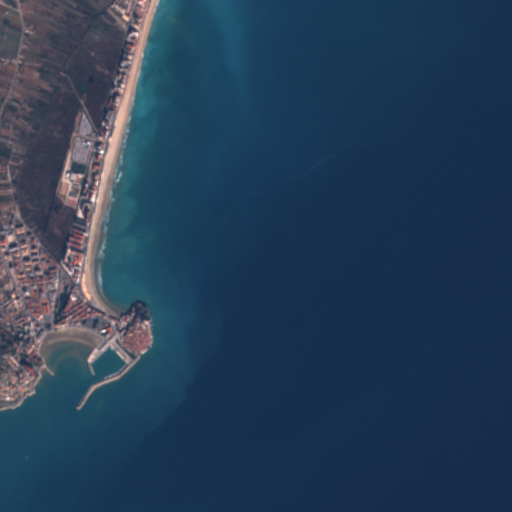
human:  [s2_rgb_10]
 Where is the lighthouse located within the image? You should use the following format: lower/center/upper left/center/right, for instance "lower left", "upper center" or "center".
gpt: The lighthouse is located in the lower left of the image.
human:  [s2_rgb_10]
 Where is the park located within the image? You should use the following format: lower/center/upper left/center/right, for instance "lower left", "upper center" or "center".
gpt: The park is located in the upper left of the image.
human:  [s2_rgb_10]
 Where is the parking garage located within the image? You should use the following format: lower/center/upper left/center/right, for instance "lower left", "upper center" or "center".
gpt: The parking garage is located in the lower left of the image.
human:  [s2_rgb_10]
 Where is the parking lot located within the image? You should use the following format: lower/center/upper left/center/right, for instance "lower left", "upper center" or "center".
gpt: The parking lot is located in the left of the image.
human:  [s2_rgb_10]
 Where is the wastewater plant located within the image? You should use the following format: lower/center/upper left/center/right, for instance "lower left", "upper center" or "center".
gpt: The wastewater plant is located in the center left of the image.
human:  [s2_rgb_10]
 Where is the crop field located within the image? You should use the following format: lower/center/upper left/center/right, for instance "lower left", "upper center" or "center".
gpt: There is no crop field in the image.